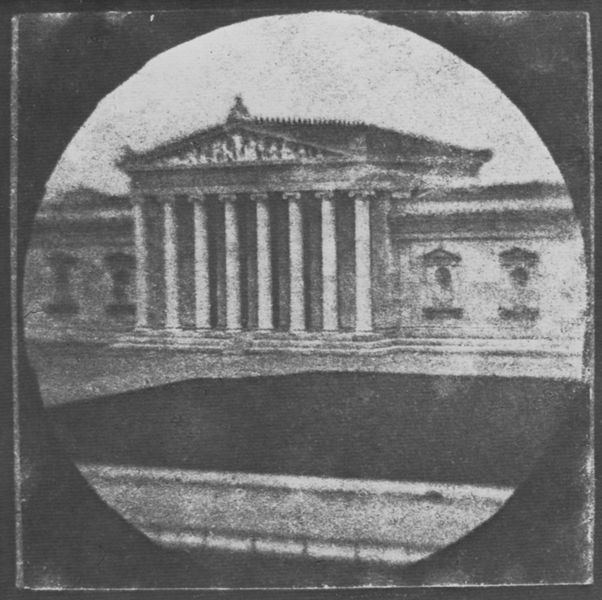
Titel: Die Glyptothek, noch ohne die Statuen von Prometheus, Perikles, Hadrian und Phidias
Künstler: Steinheil und Kobell
Schlagwörter: dunkel, himmel, schatten, wasser, weiß, teich, ausschnitt, fenster, grau, licht, schwarz, strasse, säule, säulen, dach, gebäude, haus, rasen, wiese, alt, wand, architektur, rahmen, kreis, oval, rund, deutschland, ansicht, fassade, italien, giebel, mauer, platz, figuren, treppen, stufen, unscharf, foto, fotografie, photographie, antike, münchen, druck, schwarzweiss, stich, kupfer, gehweg, kunst, architrav, kapitelle, photo, fries, zacken, verschwommen, schloß, ionisch, griechen, griechisch, griechenland, ionische säulen, tempel, museum, dorisch, postkarte, kupferstich, fotographie, grieche, acht, römisch, glyptothek, königsplatz, drucke, klassizistisch, bauwerk, tympanon, nischen, reichstag, vorplatz, dack, walhalla, ansichtskarte, aussschnitt, daguerreotypie, grafie, weisses haus, inonisch, säulrn, komposita, wallhala, ionischer ordnung, dorischer ordnung, 8 säulen, ionisc, grieisch